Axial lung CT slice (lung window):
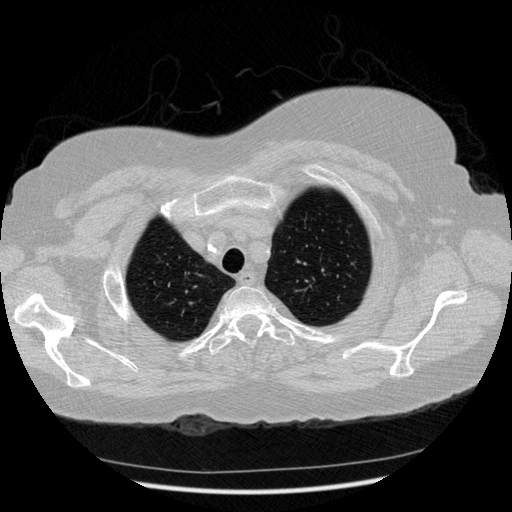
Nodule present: no